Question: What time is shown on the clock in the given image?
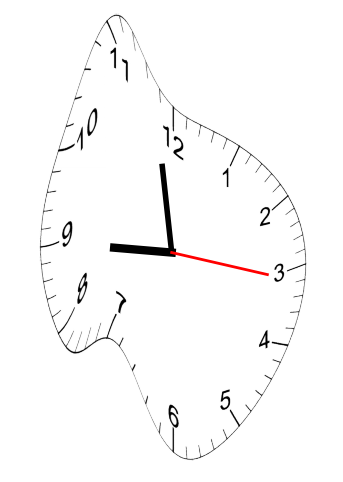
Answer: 08:58:16